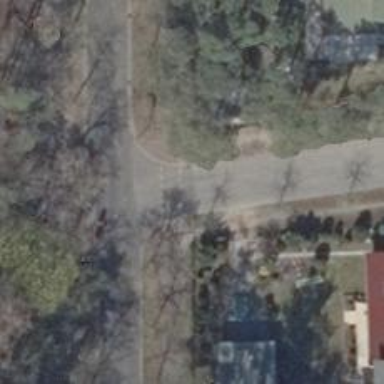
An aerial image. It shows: Road with "give way" sign.